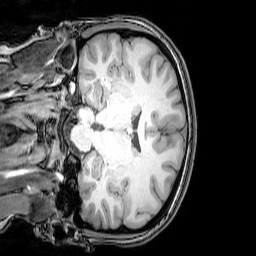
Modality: T1w
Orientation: coronal
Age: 20
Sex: female
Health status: healthy
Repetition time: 0.081 s
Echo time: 0.037 s